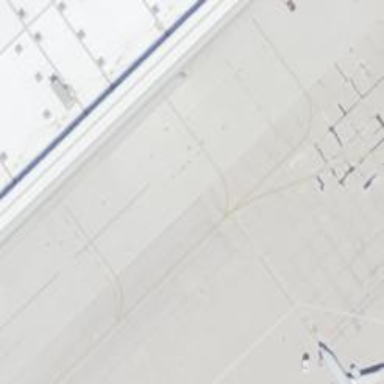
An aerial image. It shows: Image of taxiway at airport.